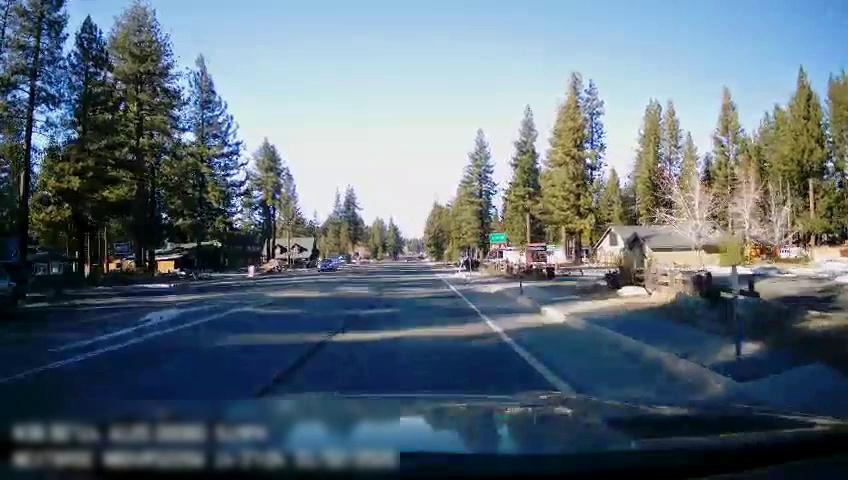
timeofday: Day
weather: Sunny
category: Drivable Space
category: Vehicles | SUV
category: Lanes | Opposite Lane
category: Lanes | Current Lane
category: Lanes | Current Lane
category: Lanes | Current Lane
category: Traffic | Signs